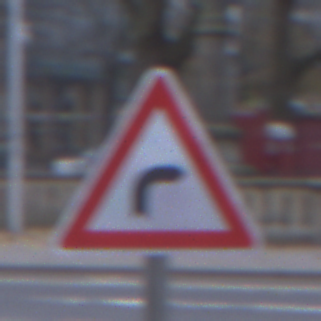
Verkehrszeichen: KurveRechts
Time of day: SunriseSunset
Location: Outdoor (Urban)
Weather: PartlyCloudy
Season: NotSpecified
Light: Natural